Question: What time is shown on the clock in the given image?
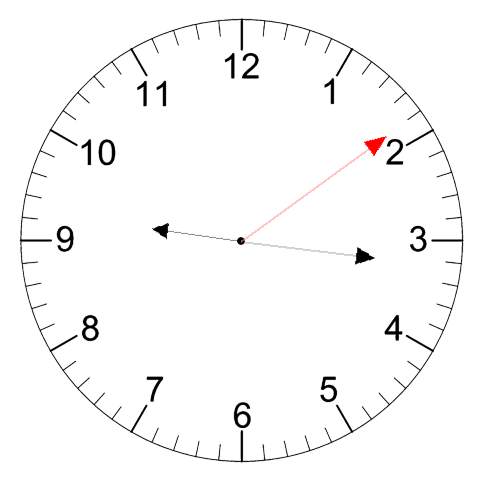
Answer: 09:16:09